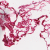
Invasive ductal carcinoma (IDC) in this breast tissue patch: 0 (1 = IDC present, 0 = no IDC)